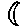
Label: moon